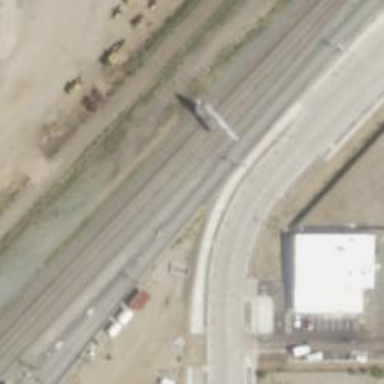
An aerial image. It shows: Railway signal.